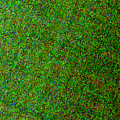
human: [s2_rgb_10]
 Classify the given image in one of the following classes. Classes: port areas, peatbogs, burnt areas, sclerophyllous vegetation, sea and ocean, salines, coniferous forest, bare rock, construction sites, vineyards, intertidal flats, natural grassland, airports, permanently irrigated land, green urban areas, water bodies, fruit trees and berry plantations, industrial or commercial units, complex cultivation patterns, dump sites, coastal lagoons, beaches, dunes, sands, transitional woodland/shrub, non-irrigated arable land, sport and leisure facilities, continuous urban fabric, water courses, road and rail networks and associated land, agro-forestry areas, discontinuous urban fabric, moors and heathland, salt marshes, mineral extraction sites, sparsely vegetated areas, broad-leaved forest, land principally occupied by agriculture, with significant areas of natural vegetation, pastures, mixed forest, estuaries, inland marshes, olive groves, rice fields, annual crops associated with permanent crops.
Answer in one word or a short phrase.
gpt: water bodies